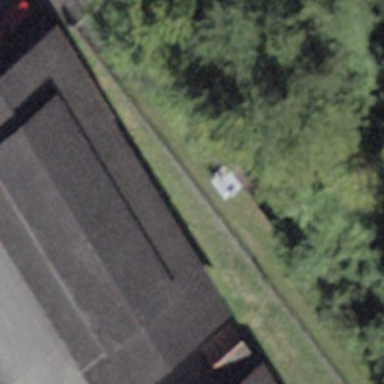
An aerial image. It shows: Warehouse building.